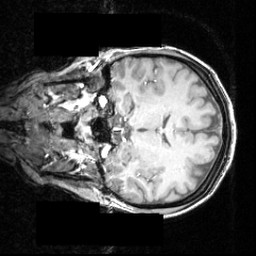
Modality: T1w
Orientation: coronal
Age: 22
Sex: female
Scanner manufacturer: siemens
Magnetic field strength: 3.951 T
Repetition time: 2.5 s
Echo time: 0.00393 s